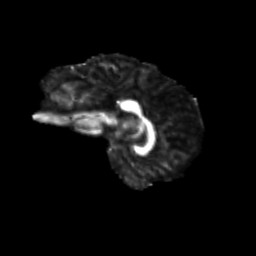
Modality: FA
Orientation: sagittal
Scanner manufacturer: siemens
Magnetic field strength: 3 T
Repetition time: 9.2 s
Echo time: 0.084 s